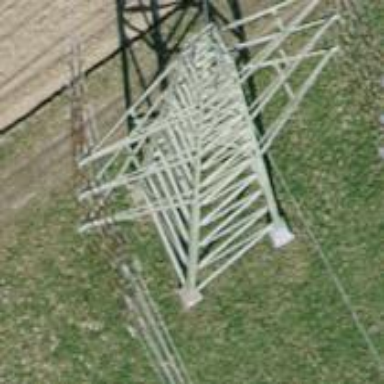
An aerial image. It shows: Power line in the image.